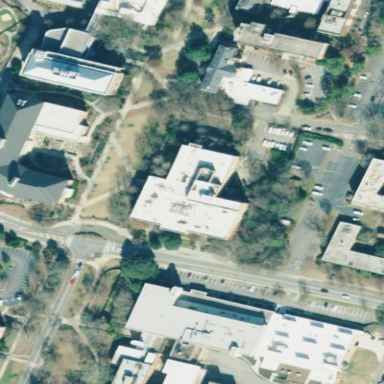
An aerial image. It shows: Flat-roofed university building.